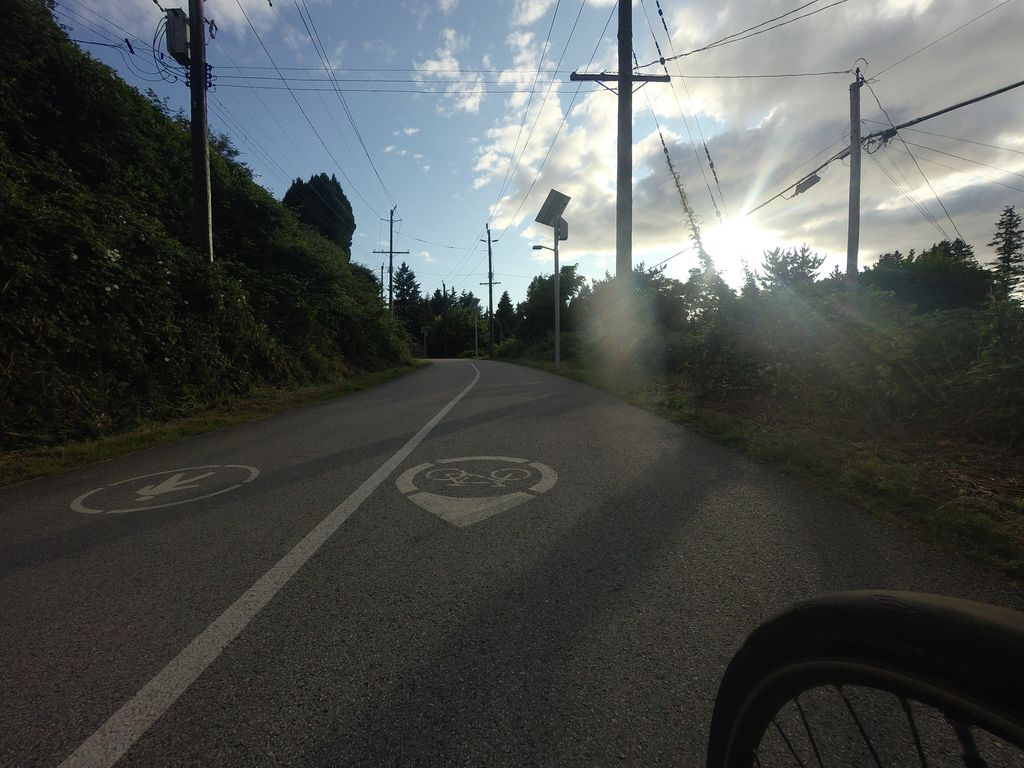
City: vancouver